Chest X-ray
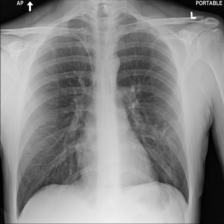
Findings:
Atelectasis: negative
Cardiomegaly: negative
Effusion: negative
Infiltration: negative
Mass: negative
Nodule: negative
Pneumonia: negative
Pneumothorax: negative
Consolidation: negative
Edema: negative
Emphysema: negative
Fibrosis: negative
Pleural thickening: negative
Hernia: negative